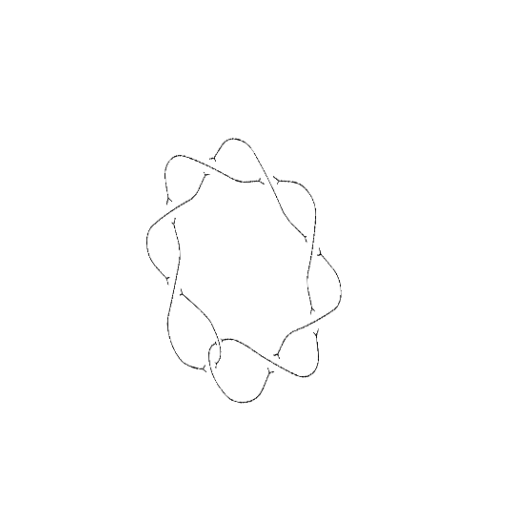
Crossing number: 9